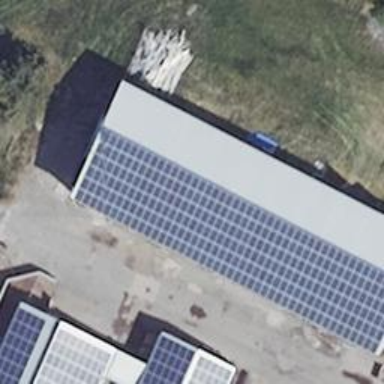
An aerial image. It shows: Solar photovoltaic panel generator producing electricity as small installation.